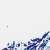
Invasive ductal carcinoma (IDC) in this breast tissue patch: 0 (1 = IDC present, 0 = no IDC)